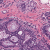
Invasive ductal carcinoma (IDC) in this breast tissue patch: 0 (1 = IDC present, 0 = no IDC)